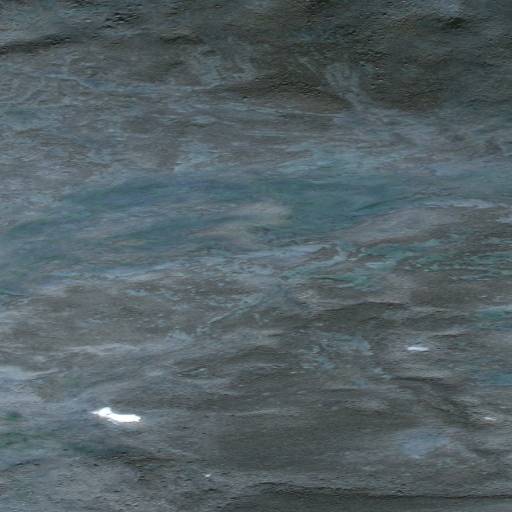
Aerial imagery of gap in Alaska named Atigun Pass containing only unknown